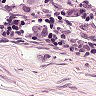
Metastatic tissue present: yes